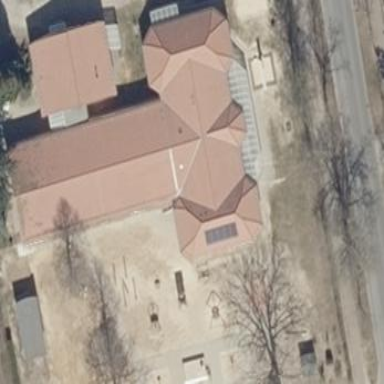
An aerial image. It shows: Kindergarten.